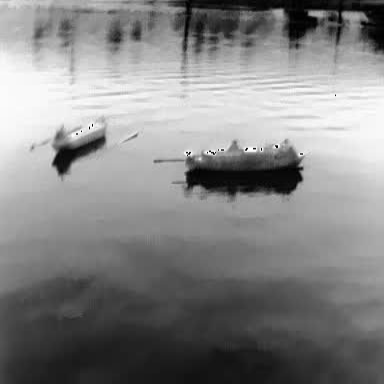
There are two objects shown in the infrared image, including a liner, and a container_ship.